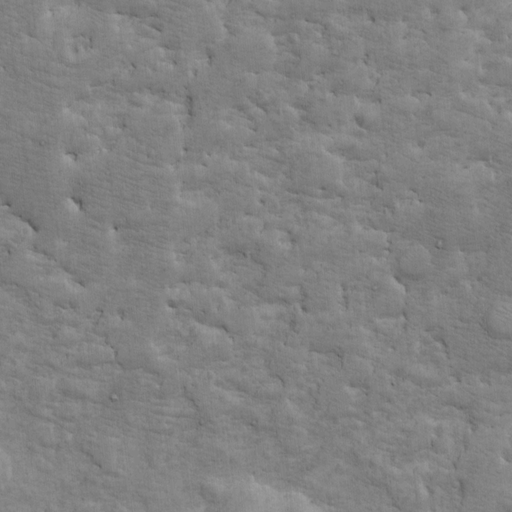
Classes present: Background